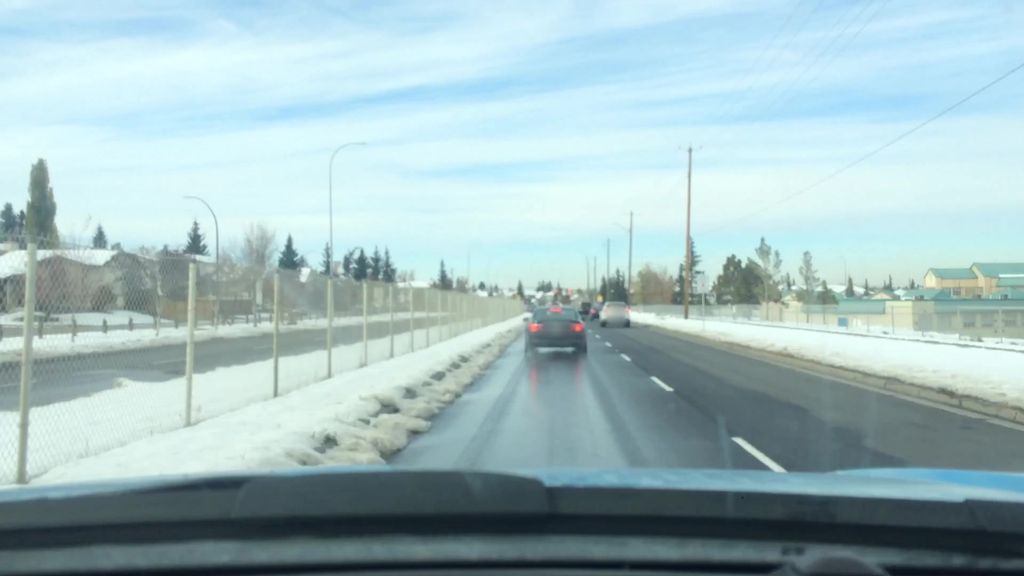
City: calgary